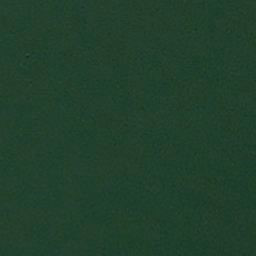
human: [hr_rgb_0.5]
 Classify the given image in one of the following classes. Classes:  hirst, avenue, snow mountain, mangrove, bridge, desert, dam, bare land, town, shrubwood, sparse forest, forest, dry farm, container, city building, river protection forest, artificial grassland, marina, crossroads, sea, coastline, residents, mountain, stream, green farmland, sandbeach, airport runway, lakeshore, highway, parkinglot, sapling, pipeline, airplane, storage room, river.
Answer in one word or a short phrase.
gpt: sea